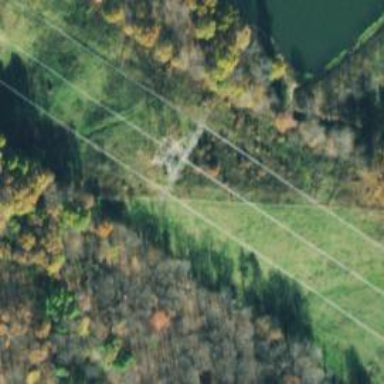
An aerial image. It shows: Lattice structure tower used for power transmission.